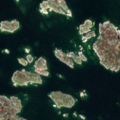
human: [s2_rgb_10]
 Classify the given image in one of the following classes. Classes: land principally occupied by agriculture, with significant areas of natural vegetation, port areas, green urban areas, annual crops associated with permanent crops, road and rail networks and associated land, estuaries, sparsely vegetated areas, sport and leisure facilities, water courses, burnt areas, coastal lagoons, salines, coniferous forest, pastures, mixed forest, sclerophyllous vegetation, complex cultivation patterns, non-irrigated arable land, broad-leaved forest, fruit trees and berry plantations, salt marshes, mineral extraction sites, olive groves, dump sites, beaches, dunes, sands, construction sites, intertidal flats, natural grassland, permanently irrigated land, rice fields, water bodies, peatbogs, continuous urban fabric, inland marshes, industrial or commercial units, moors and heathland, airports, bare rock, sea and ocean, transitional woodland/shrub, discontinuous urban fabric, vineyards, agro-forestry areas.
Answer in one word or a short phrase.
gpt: sea and ocean